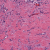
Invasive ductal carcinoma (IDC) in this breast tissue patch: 1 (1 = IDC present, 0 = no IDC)